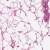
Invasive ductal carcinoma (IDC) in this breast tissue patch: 0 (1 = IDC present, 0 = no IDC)